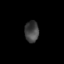
Tissue: skin
Cell type: Epithelial cells
Senescence score: 0.2472
Nuclear area (px): 294
Mean DAPI intensity: 64.793